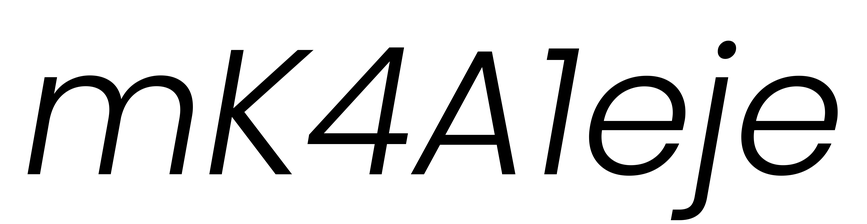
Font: Poppins-LightItalic